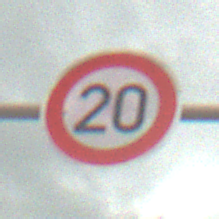
Verkehrszeichen: Geschwindigkeit20
Umgebung: Outdoor, Suburban
Tageszeit: MorningAfternoon
Wetter: PartlyCloudy
Licht: Natural
Jahreszeit: NotSpecified
Kontrast: LowContrast